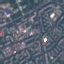
Land use / land cover: Residential